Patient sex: F
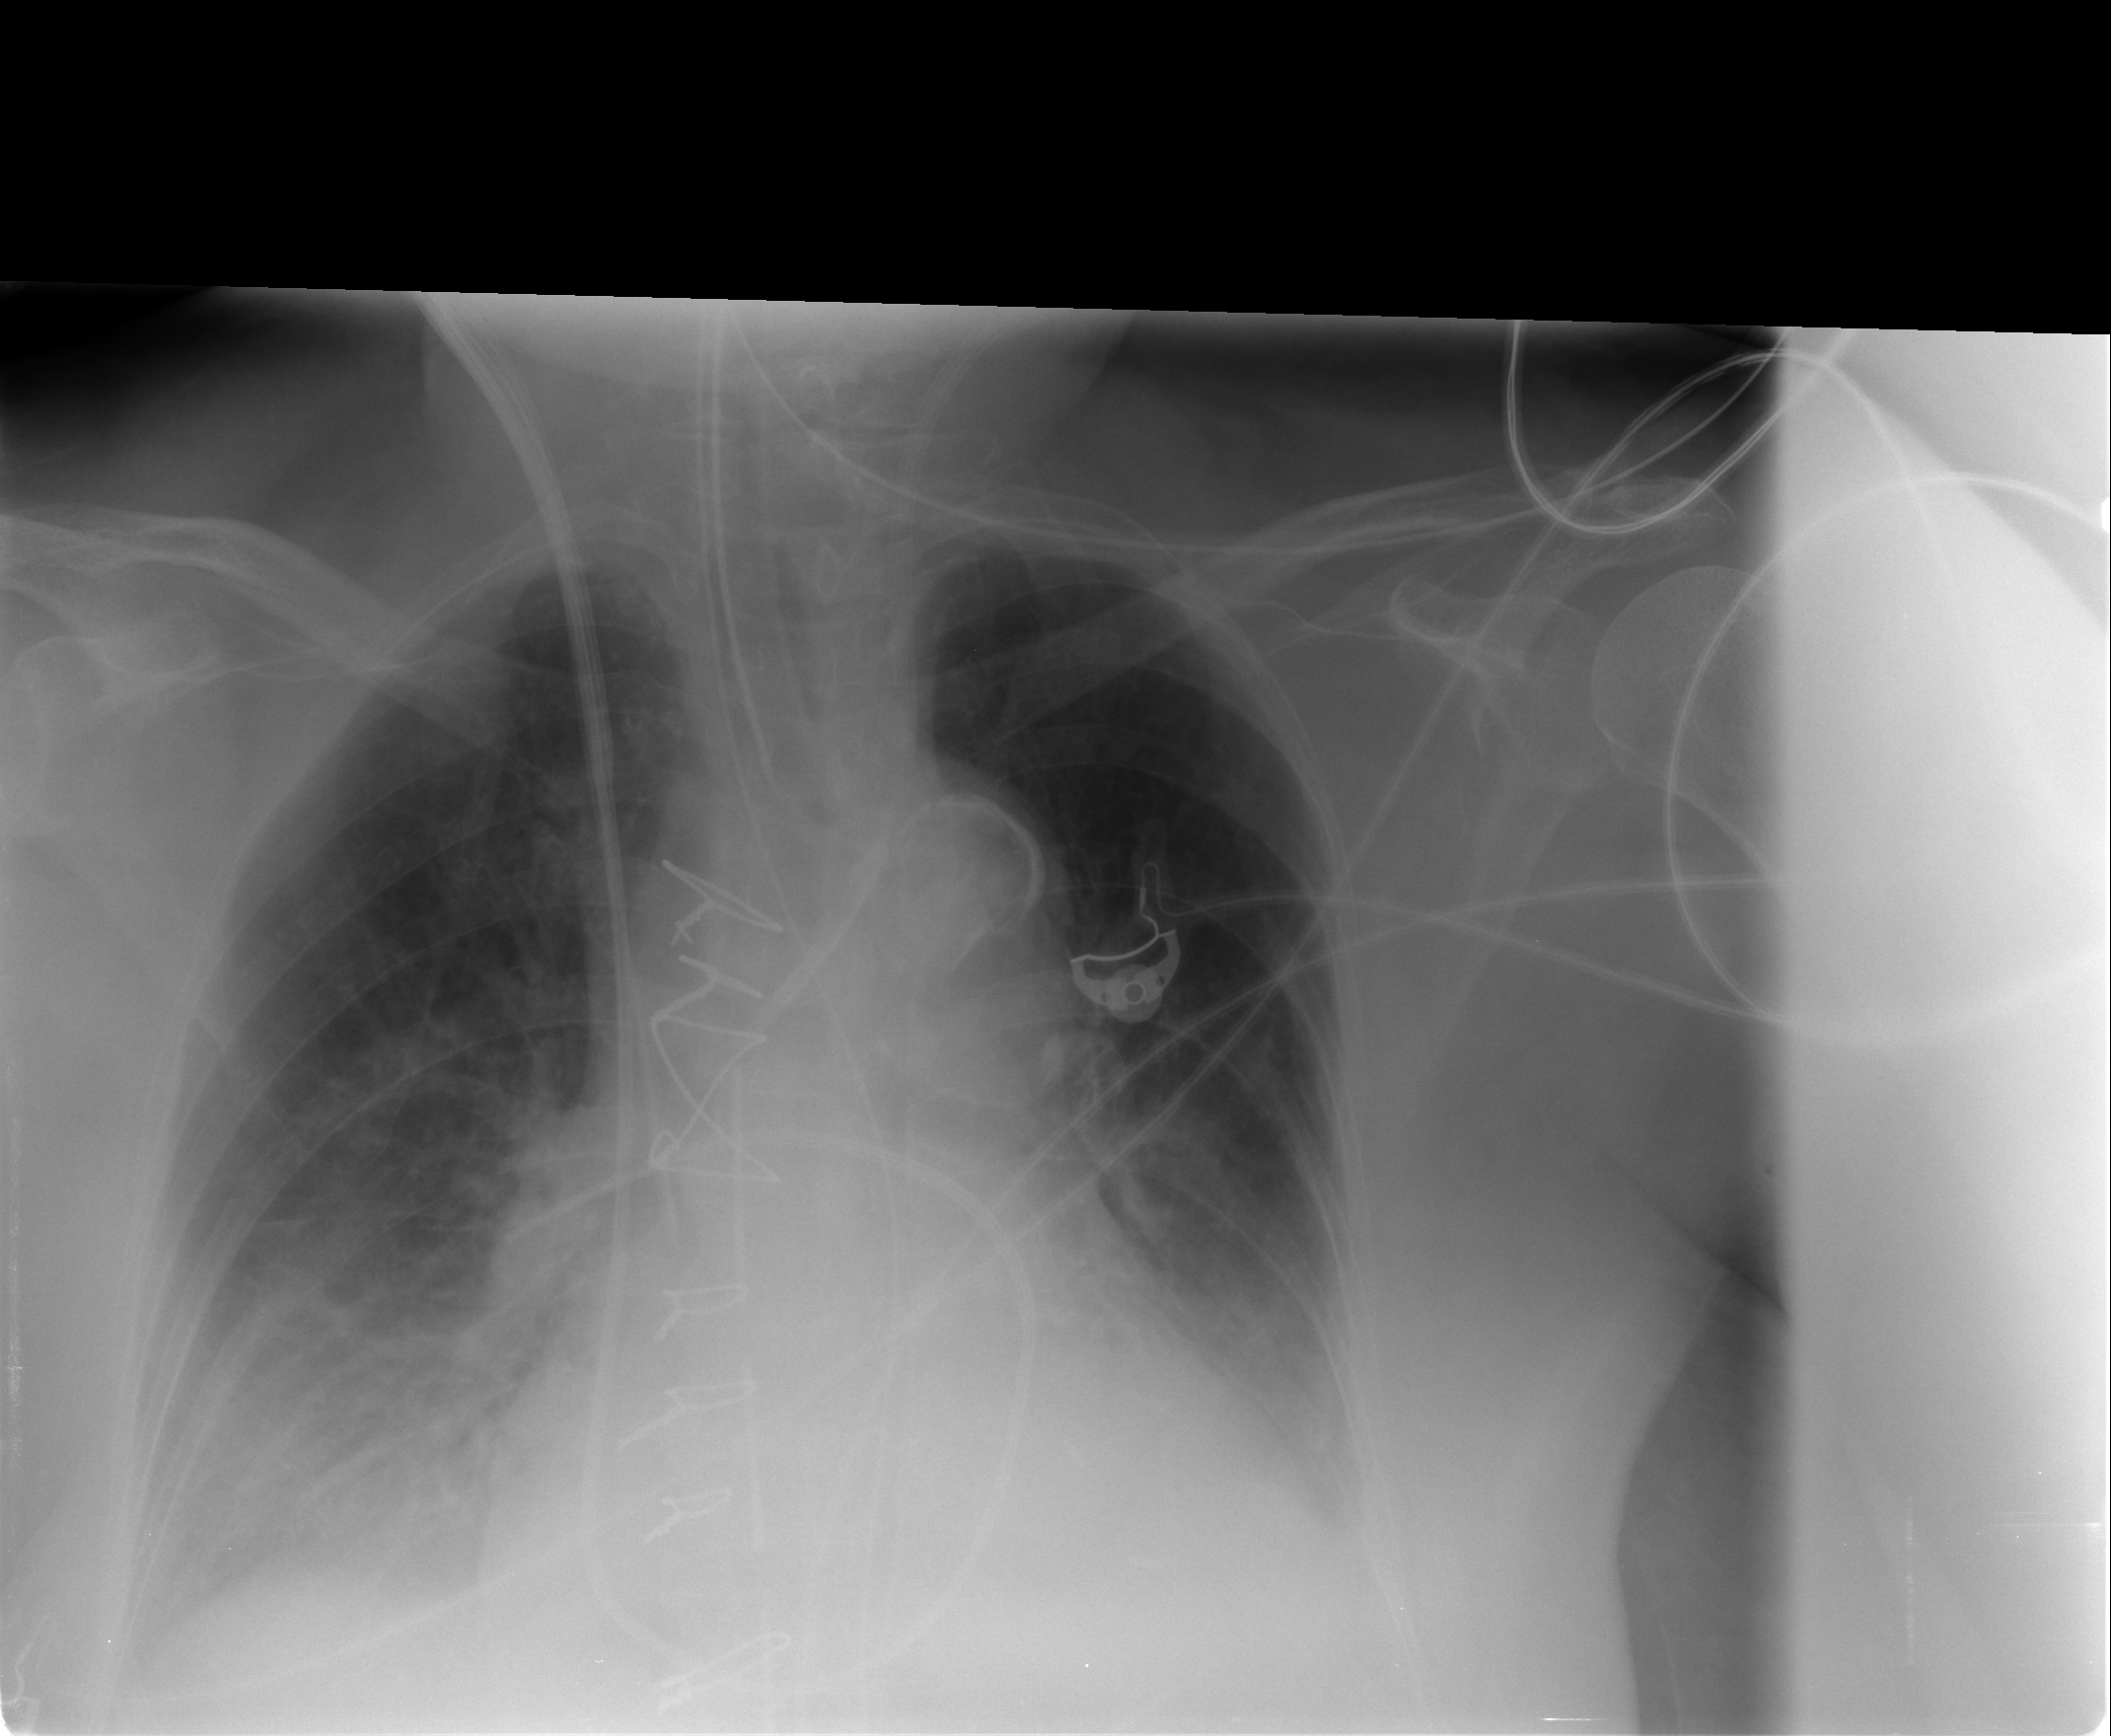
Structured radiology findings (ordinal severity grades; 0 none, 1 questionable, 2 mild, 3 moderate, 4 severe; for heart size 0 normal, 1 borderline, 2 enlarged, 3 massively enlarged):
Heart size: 2
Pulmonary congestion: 2
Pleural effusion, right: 2
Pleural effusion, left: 2
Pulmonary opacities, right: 2
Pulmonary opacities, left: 0
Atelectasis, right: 2
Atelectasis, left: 2